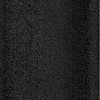
Atmospheric dust classification: dusty